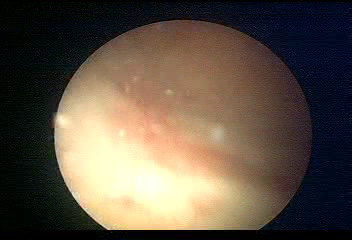
Modality: WLC
Class: Normal mucosa
Bladder cancer association: No